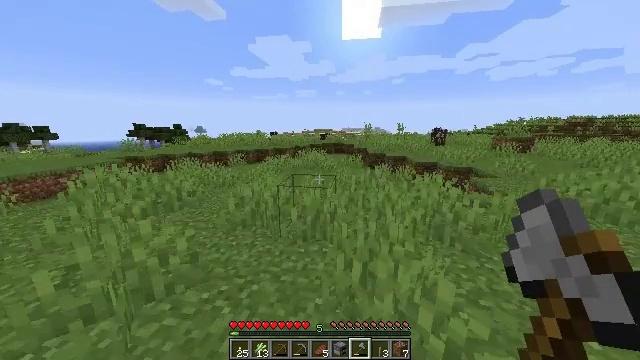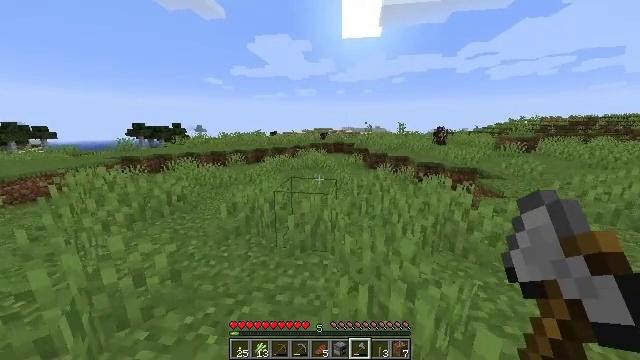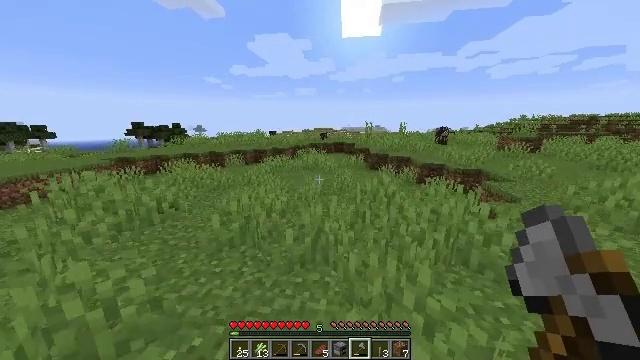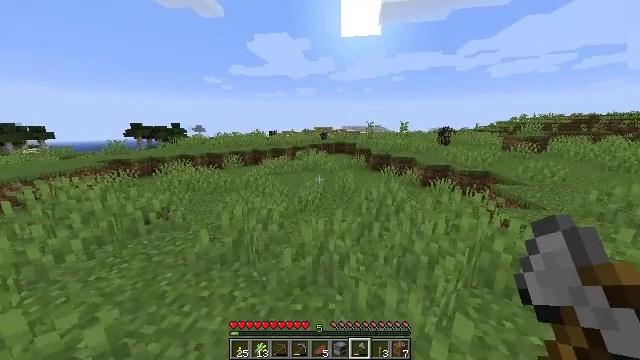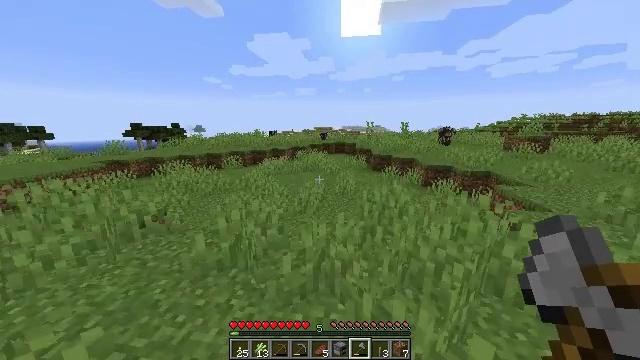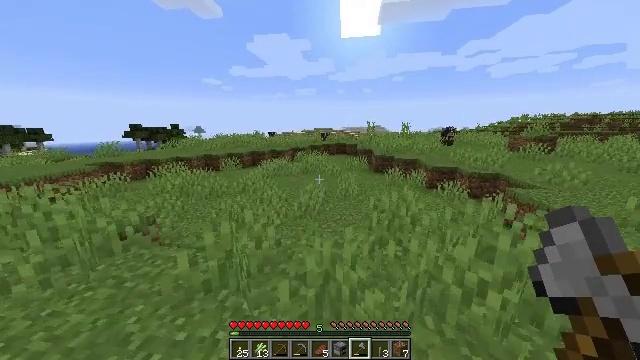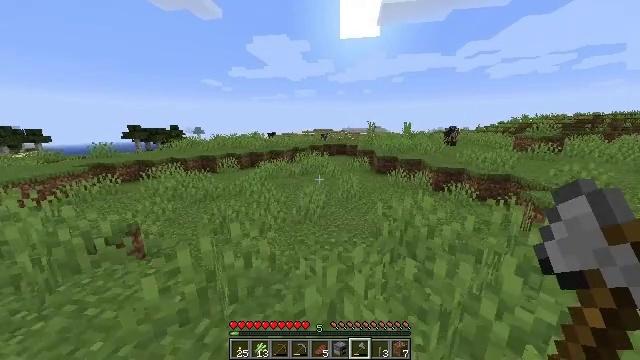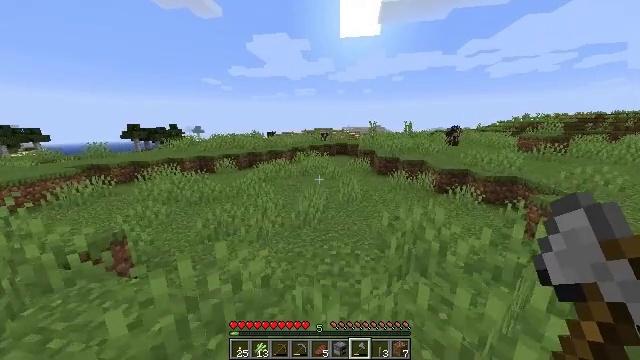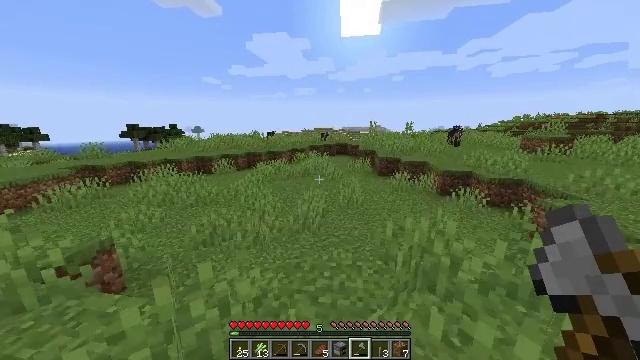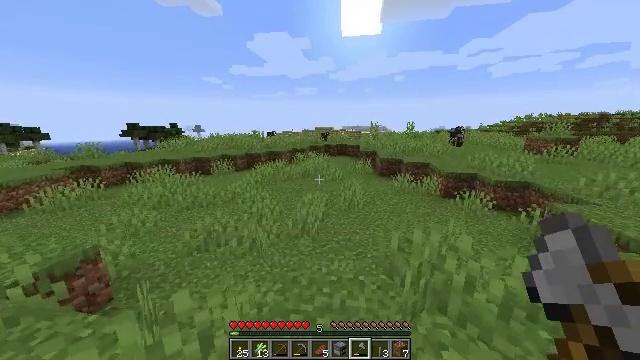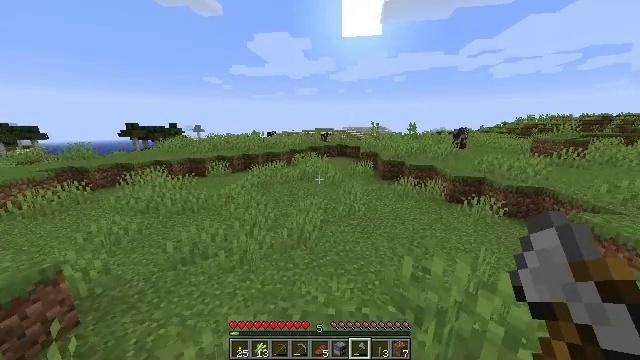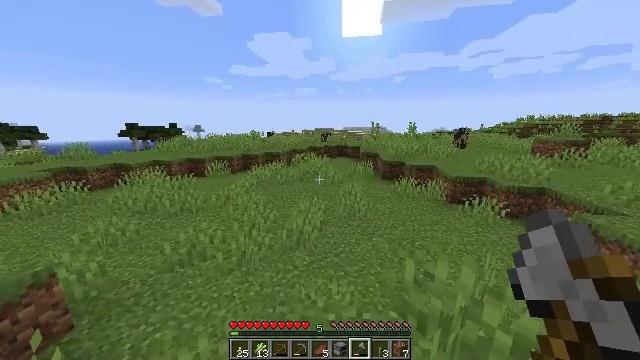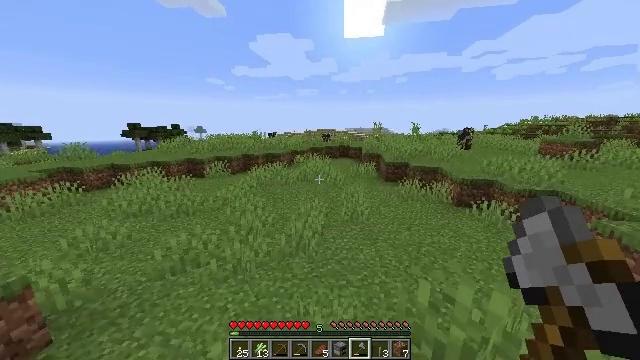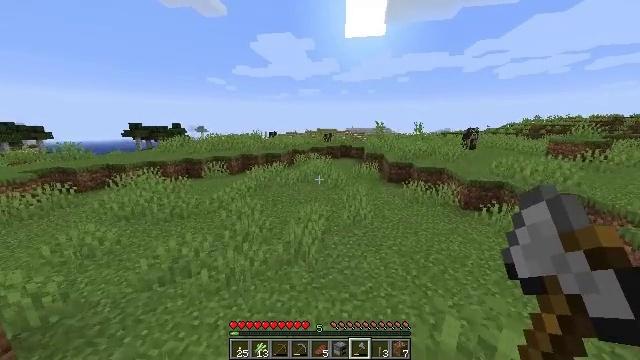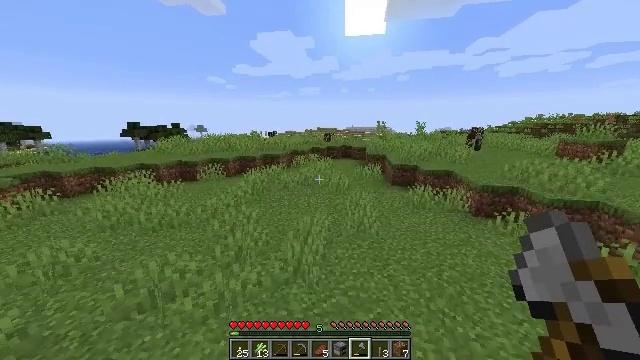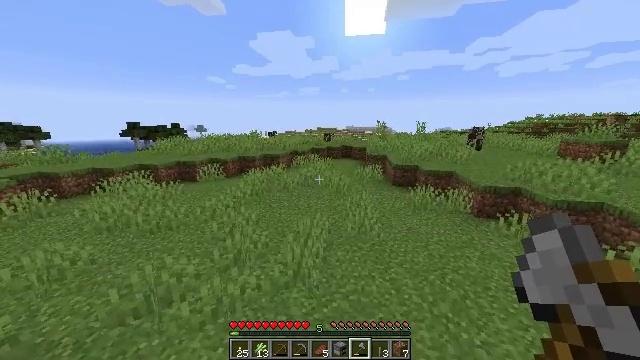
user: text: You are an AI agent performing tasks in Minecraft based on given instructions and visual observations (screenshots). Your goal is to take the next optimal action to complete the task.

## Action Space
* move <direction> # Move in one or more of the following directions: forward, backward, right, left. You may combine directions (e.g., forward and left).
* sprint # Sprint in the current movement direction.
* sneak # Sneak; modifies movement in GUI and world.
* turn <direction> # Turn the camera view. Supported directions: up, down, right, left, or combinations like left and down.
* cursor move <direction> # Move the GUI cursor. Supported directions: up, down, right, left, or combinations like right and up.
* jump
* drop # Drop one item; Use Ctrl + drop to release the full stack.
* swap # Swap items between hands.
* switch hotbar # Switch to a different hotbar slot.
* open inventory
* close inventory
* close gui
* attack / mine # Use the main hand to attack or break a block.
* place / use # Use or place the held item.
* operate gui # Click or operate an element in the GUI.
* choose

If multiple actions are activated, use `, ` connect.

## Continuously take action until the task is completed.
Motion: motion action
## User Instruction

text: Mine the sugar cane near rivers.
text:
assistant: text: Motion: move forward, sprint
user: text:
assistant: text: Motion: move forward, sprint
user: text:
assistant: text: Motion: move forward, sprint
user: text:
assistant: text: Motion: move forward, sprint
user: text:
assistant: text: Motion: move forward, sprint
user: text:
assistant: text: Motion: move forward, sprint
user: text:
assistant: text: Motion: move forward, sprint
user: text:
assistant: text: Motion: move forward, sprint
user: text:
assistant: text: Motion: move forward, sprint
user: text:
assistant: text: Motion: move forward, sprint
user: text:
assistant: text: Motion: move forward, sprint
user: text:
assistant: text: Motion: move forward, sprint
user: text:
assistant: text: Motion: move forward, sprint
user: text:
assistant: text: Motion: move forward, sprint
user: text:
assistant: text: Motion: move forward, sprint
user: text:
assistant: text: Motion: move forward, sprint
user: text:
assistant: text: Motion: move forward, sprint
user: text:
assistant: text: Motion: move forward, sprint
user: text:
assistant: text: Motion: move forward, sprint
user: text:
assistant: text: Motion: move forward, sprint
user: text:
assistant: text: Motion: move forward, sprint
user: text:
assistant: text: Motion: move forward, sprint
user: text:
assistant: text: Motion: move forward, sprint
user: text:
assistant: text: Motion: move forward, sprint
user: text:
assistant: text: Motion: move forward, sprint
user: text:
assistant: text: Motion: move forward, sprint
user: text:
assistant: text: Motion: move forward, sprint
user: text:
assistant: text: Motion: move forward, sprint
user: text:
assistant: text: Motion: move forward, sprint
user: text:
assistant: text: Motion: move forward, sprint